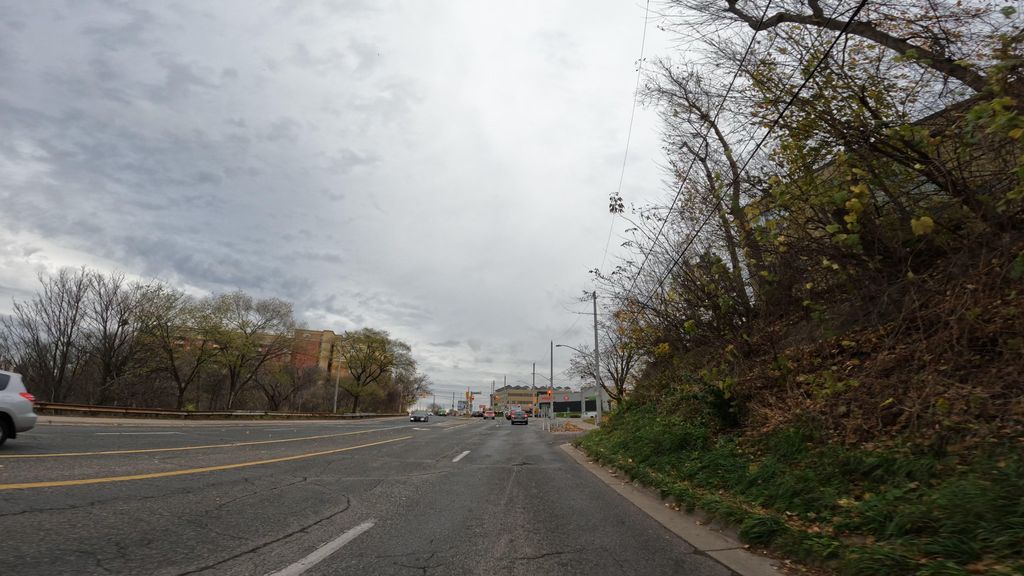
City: hamilton